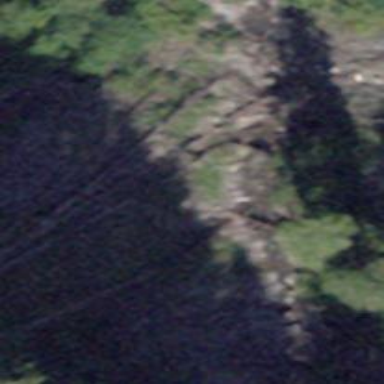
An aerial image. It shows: Natural scree.